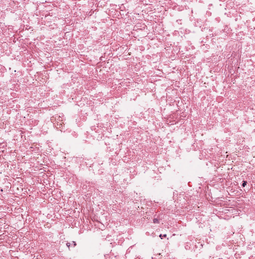
Tumor epithelial tissue: no
Tumor-associated stroma tissue: yes
Normal tissue: no